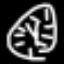
Label: clock